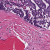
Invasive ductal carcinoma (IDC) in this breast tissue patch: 1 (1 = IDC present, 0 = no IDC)